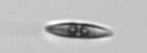
Label: pennate